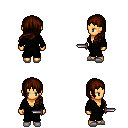
a pixel art fantasy rpg character, female body template, human, tanned skin, gray robe, gold greaves, brown left-swept hairstyle, white slippers, dagger, four views (front, back, left, right), 2x2 character sprite sheet, small pixel art, hard edges, no anti-aliasing